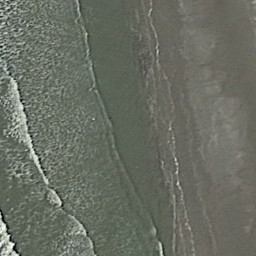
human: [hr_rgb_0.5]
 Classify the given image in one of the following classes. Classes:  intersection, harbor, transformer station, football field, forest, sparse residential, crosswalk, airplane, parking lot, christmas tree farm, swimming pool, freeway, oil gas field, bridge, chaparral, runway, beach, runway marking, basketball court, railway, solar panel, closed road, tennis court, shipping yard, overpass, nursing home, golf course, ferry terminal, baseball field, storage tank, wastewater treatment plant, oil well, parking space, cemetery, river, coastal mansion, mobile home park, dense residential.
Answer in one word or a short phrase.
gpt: beach